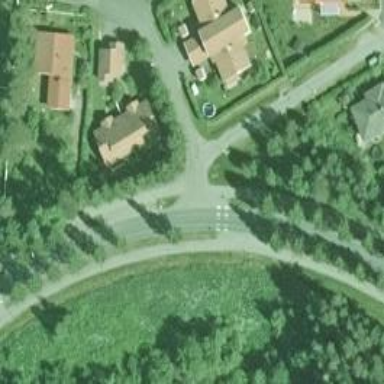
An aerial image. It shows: Asphalt cycleway.